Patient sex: M
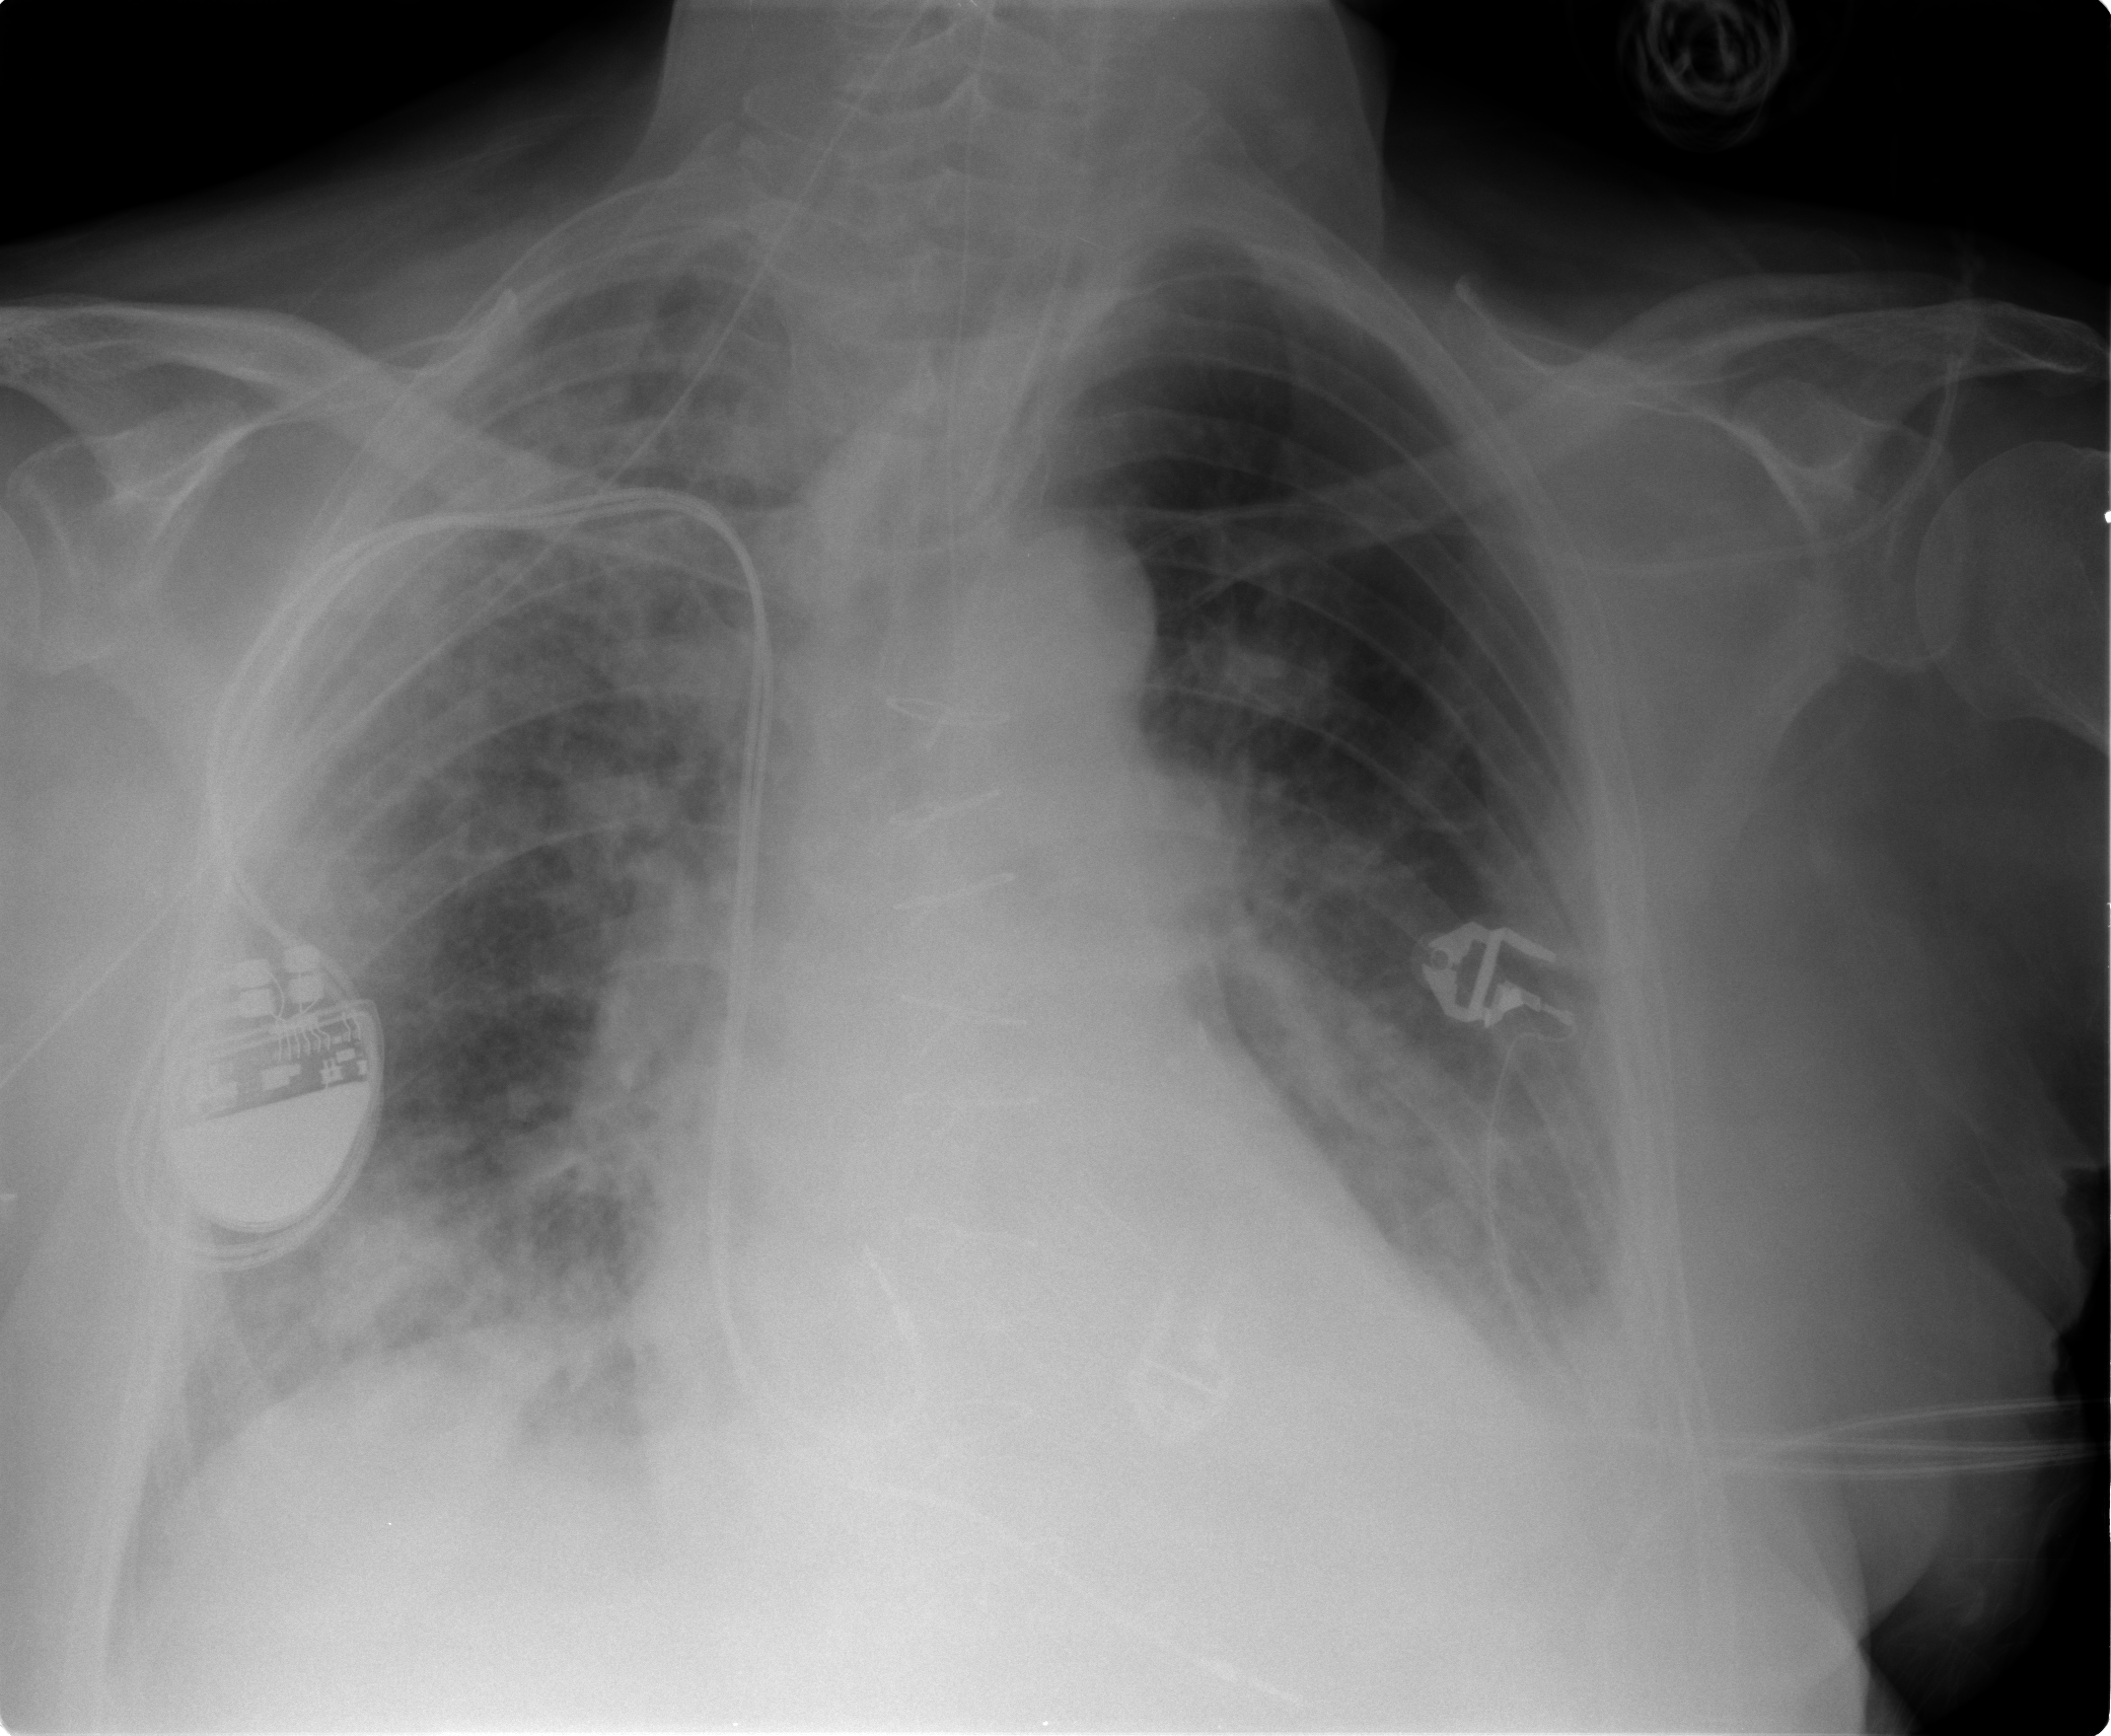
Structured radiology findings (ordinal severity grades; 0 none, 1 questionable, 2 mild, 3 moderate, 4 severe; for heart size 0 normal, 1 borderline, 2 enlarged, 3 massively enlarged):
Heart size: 2
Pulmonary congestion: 2
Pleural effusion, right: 0
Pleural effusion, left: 2
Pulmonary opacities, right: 2
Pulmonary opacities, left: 0
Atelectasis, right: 3
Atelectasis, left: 2